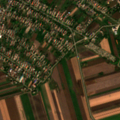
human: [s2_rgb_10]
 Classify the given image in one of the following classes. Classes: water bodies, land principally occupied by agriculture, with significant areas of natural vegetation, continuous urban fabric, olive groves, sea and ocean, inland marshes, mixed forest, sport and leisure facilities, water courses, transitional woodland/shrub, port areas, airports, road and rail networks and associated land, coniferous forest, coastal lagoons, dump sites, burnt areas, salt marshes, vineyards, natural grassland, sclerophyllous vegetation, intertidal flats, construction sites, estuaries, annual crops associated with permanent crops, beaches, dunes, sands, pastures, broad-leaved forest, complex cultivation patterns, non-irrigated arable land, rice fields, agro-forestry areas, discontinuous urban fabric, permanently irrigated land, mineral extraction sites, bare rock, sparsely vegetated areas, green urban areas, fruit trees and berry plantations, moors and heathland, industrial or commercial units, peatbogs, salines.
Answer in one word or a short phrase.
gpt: discontinuous urban fabric, non-irrigated arable land